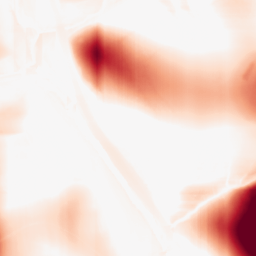
Category: morphological
Decomposition family: rolling_ball
Decomposition parameters: radius: 50
Upsampling method: cubic_mitchell
Upsampling parameters: scale: 4
Upsampling scale: 4